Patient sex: M
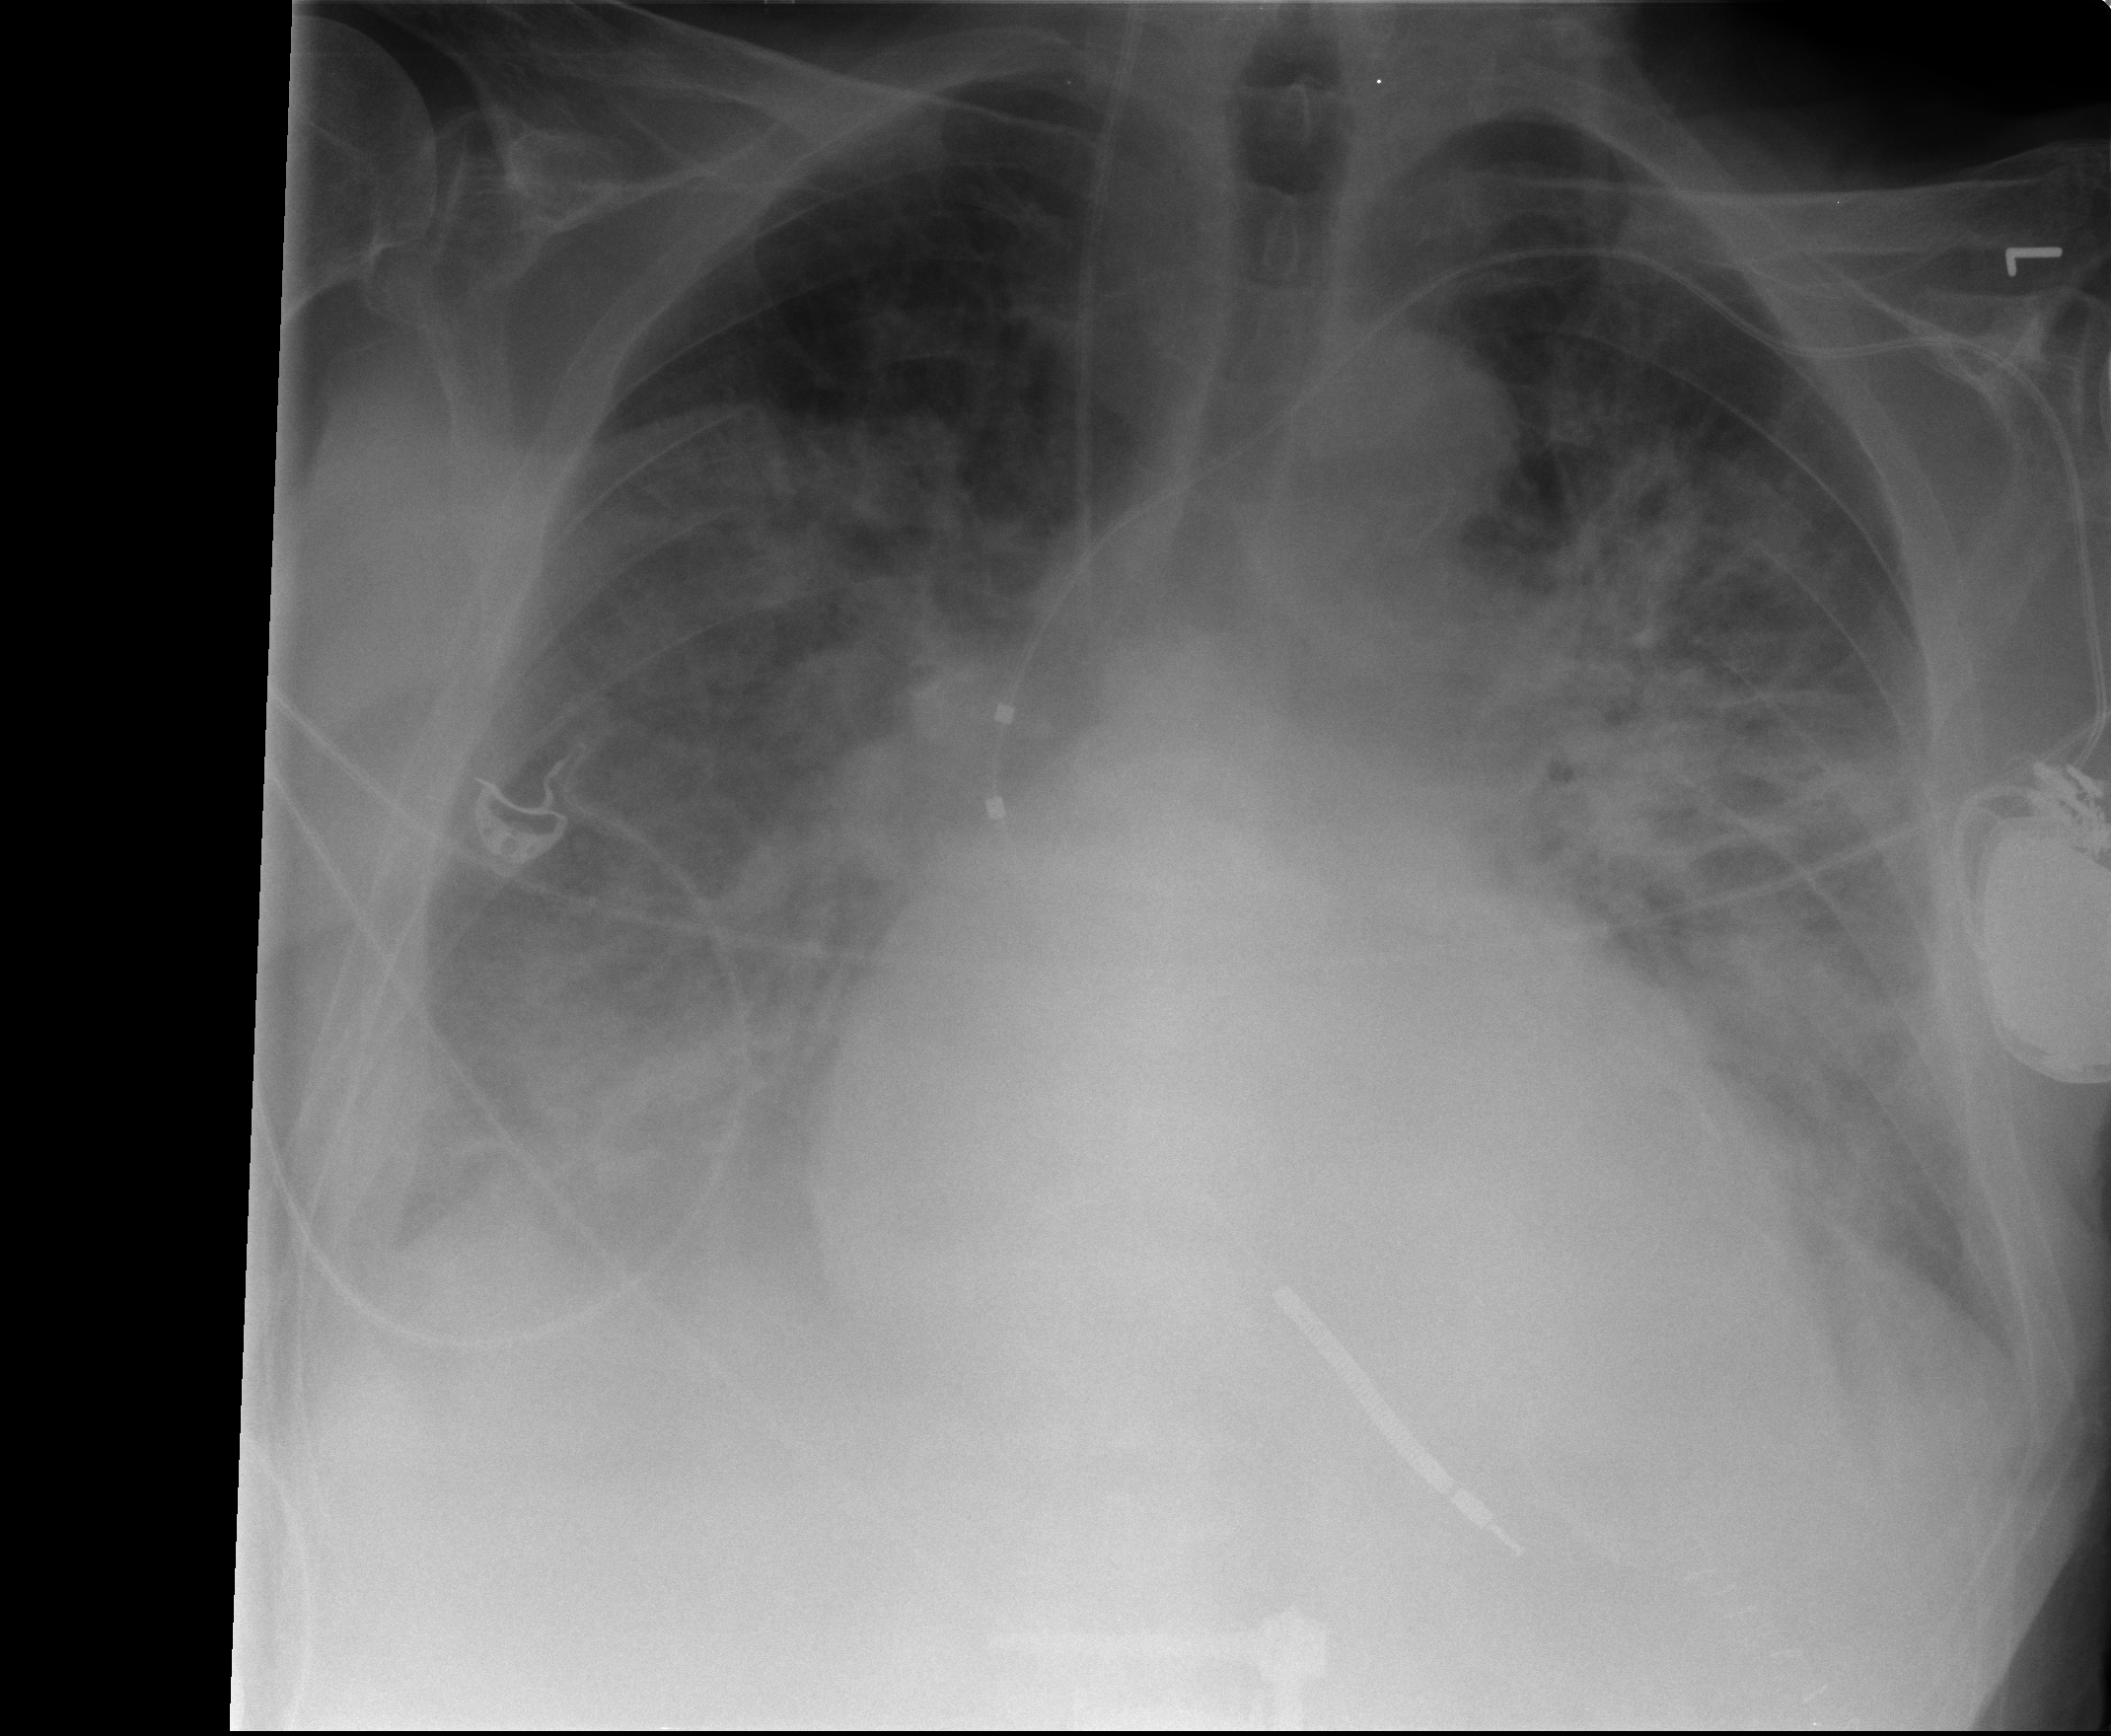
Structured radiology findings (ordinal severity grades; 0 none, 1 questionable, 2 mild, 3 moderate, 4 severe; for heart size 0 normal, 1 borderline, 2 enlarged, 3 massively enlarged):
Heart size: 2
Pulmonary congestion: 3
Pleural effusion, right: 2
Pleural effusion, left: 2
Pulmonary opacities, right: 2
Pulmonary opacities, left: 3
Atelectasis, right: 3
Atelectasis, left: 3